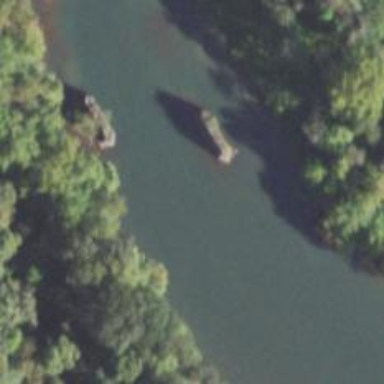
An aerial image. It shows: Abandoned railway bridge.